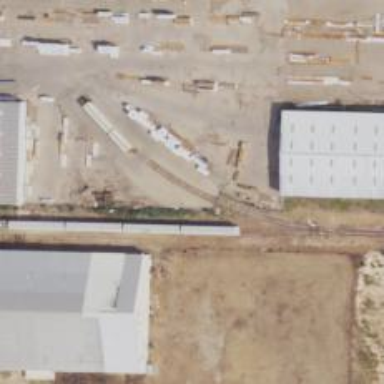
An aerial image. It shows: Rail spur service.